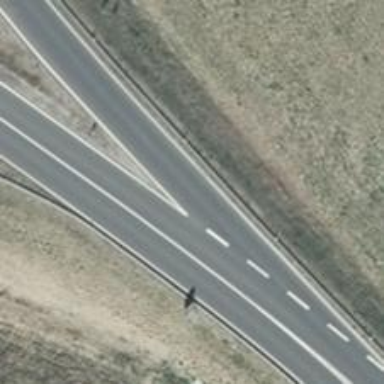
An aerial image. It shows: Trunk link highway with asphalt surface.